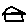
Label: house